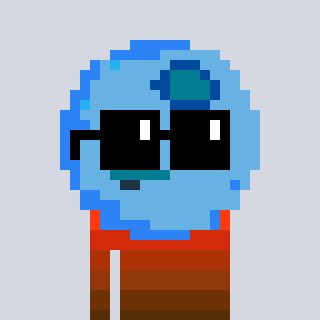
a pixel art character with square black sunglasses, a blueberry-shaped head and a grayscale-colored body on a cool background